Question: I can't print or access the phone numbers in the contacts since it's 'Iterable'. Instead of the phone number, it's showing 'Instance of 'Item'' and couldn't find any solutions too. Any help is appreciated.

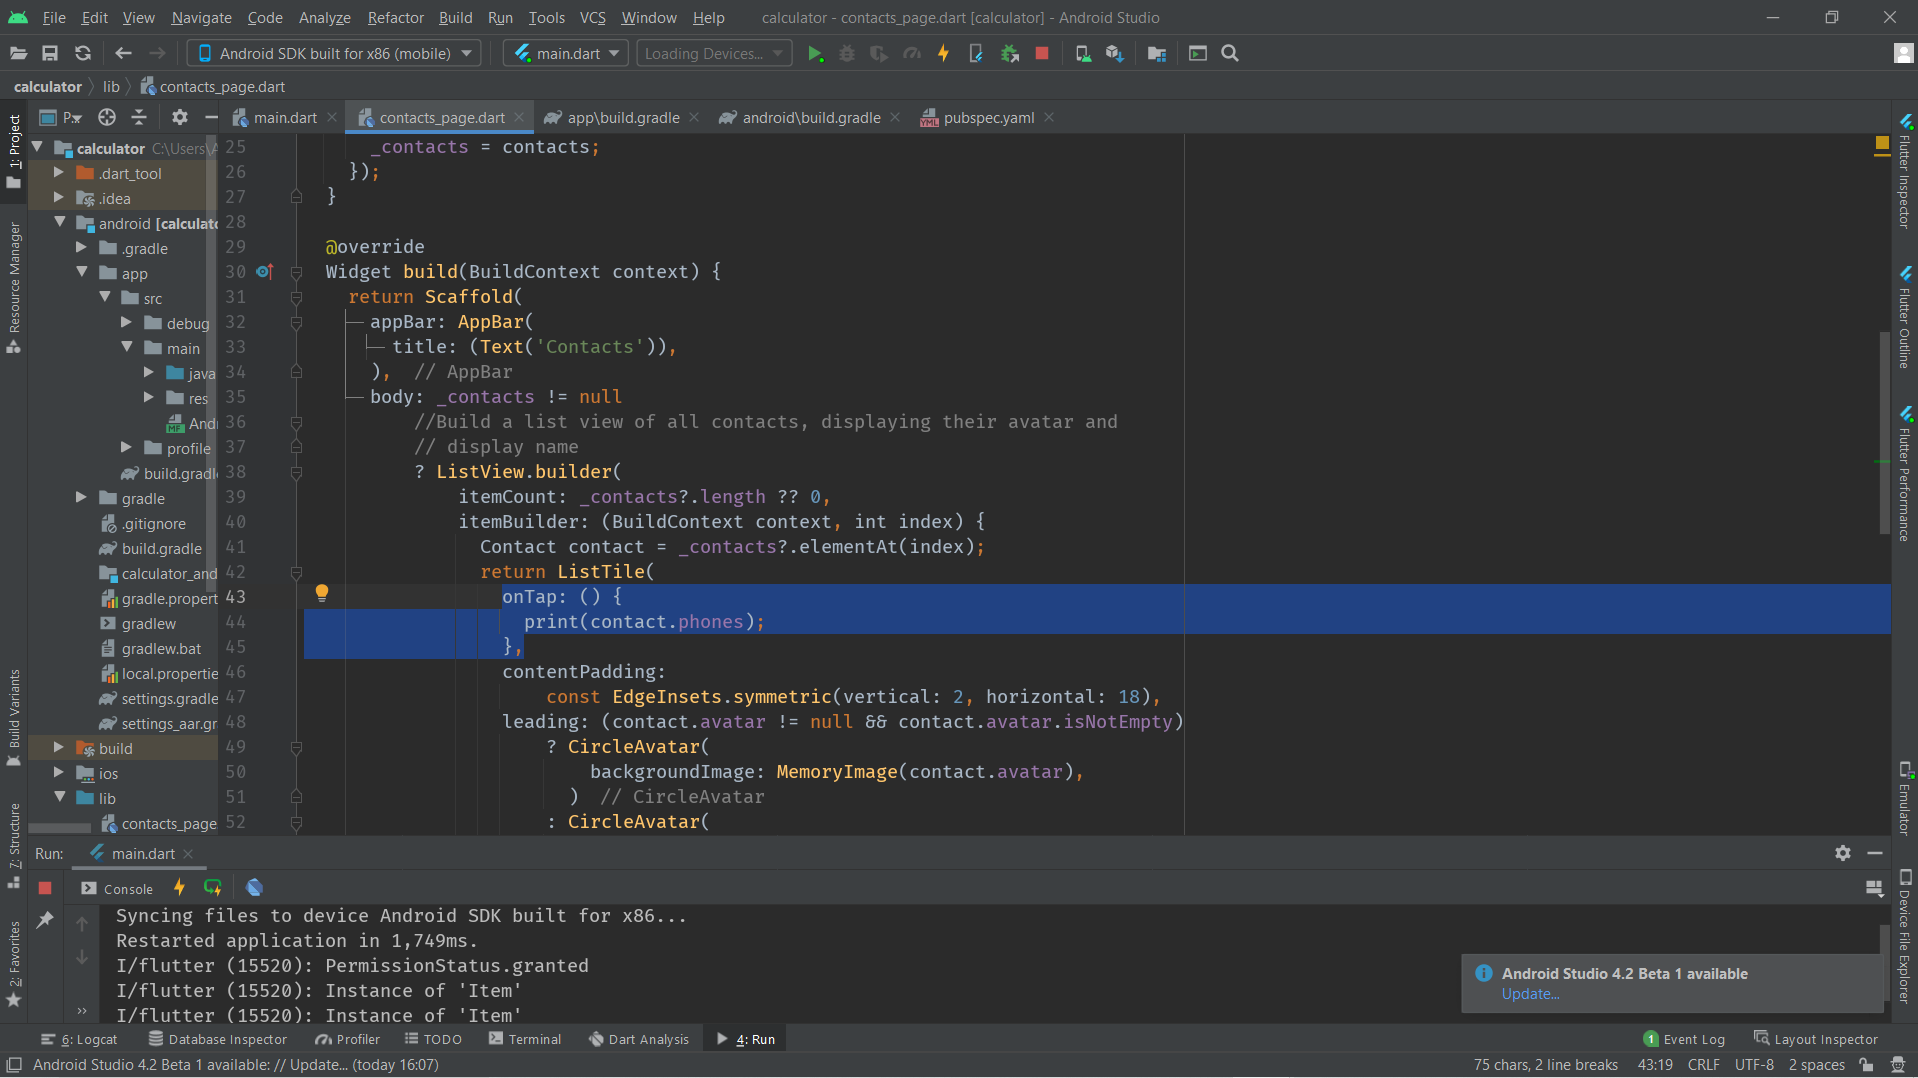
Answer: As the error message says, 'contact.phones' returns a 'List<Item>'.
'Item' is a class from the <URL> defined as follows:
'''
class Item {
Item({this.label, this.value});
}
'''
Therefore, if you'd like to print out the values, you could use a source like the following:
'''
contact.phones.forEach((phone) => print("${phone.label}: ${phone.value}"));
'''